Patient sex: M
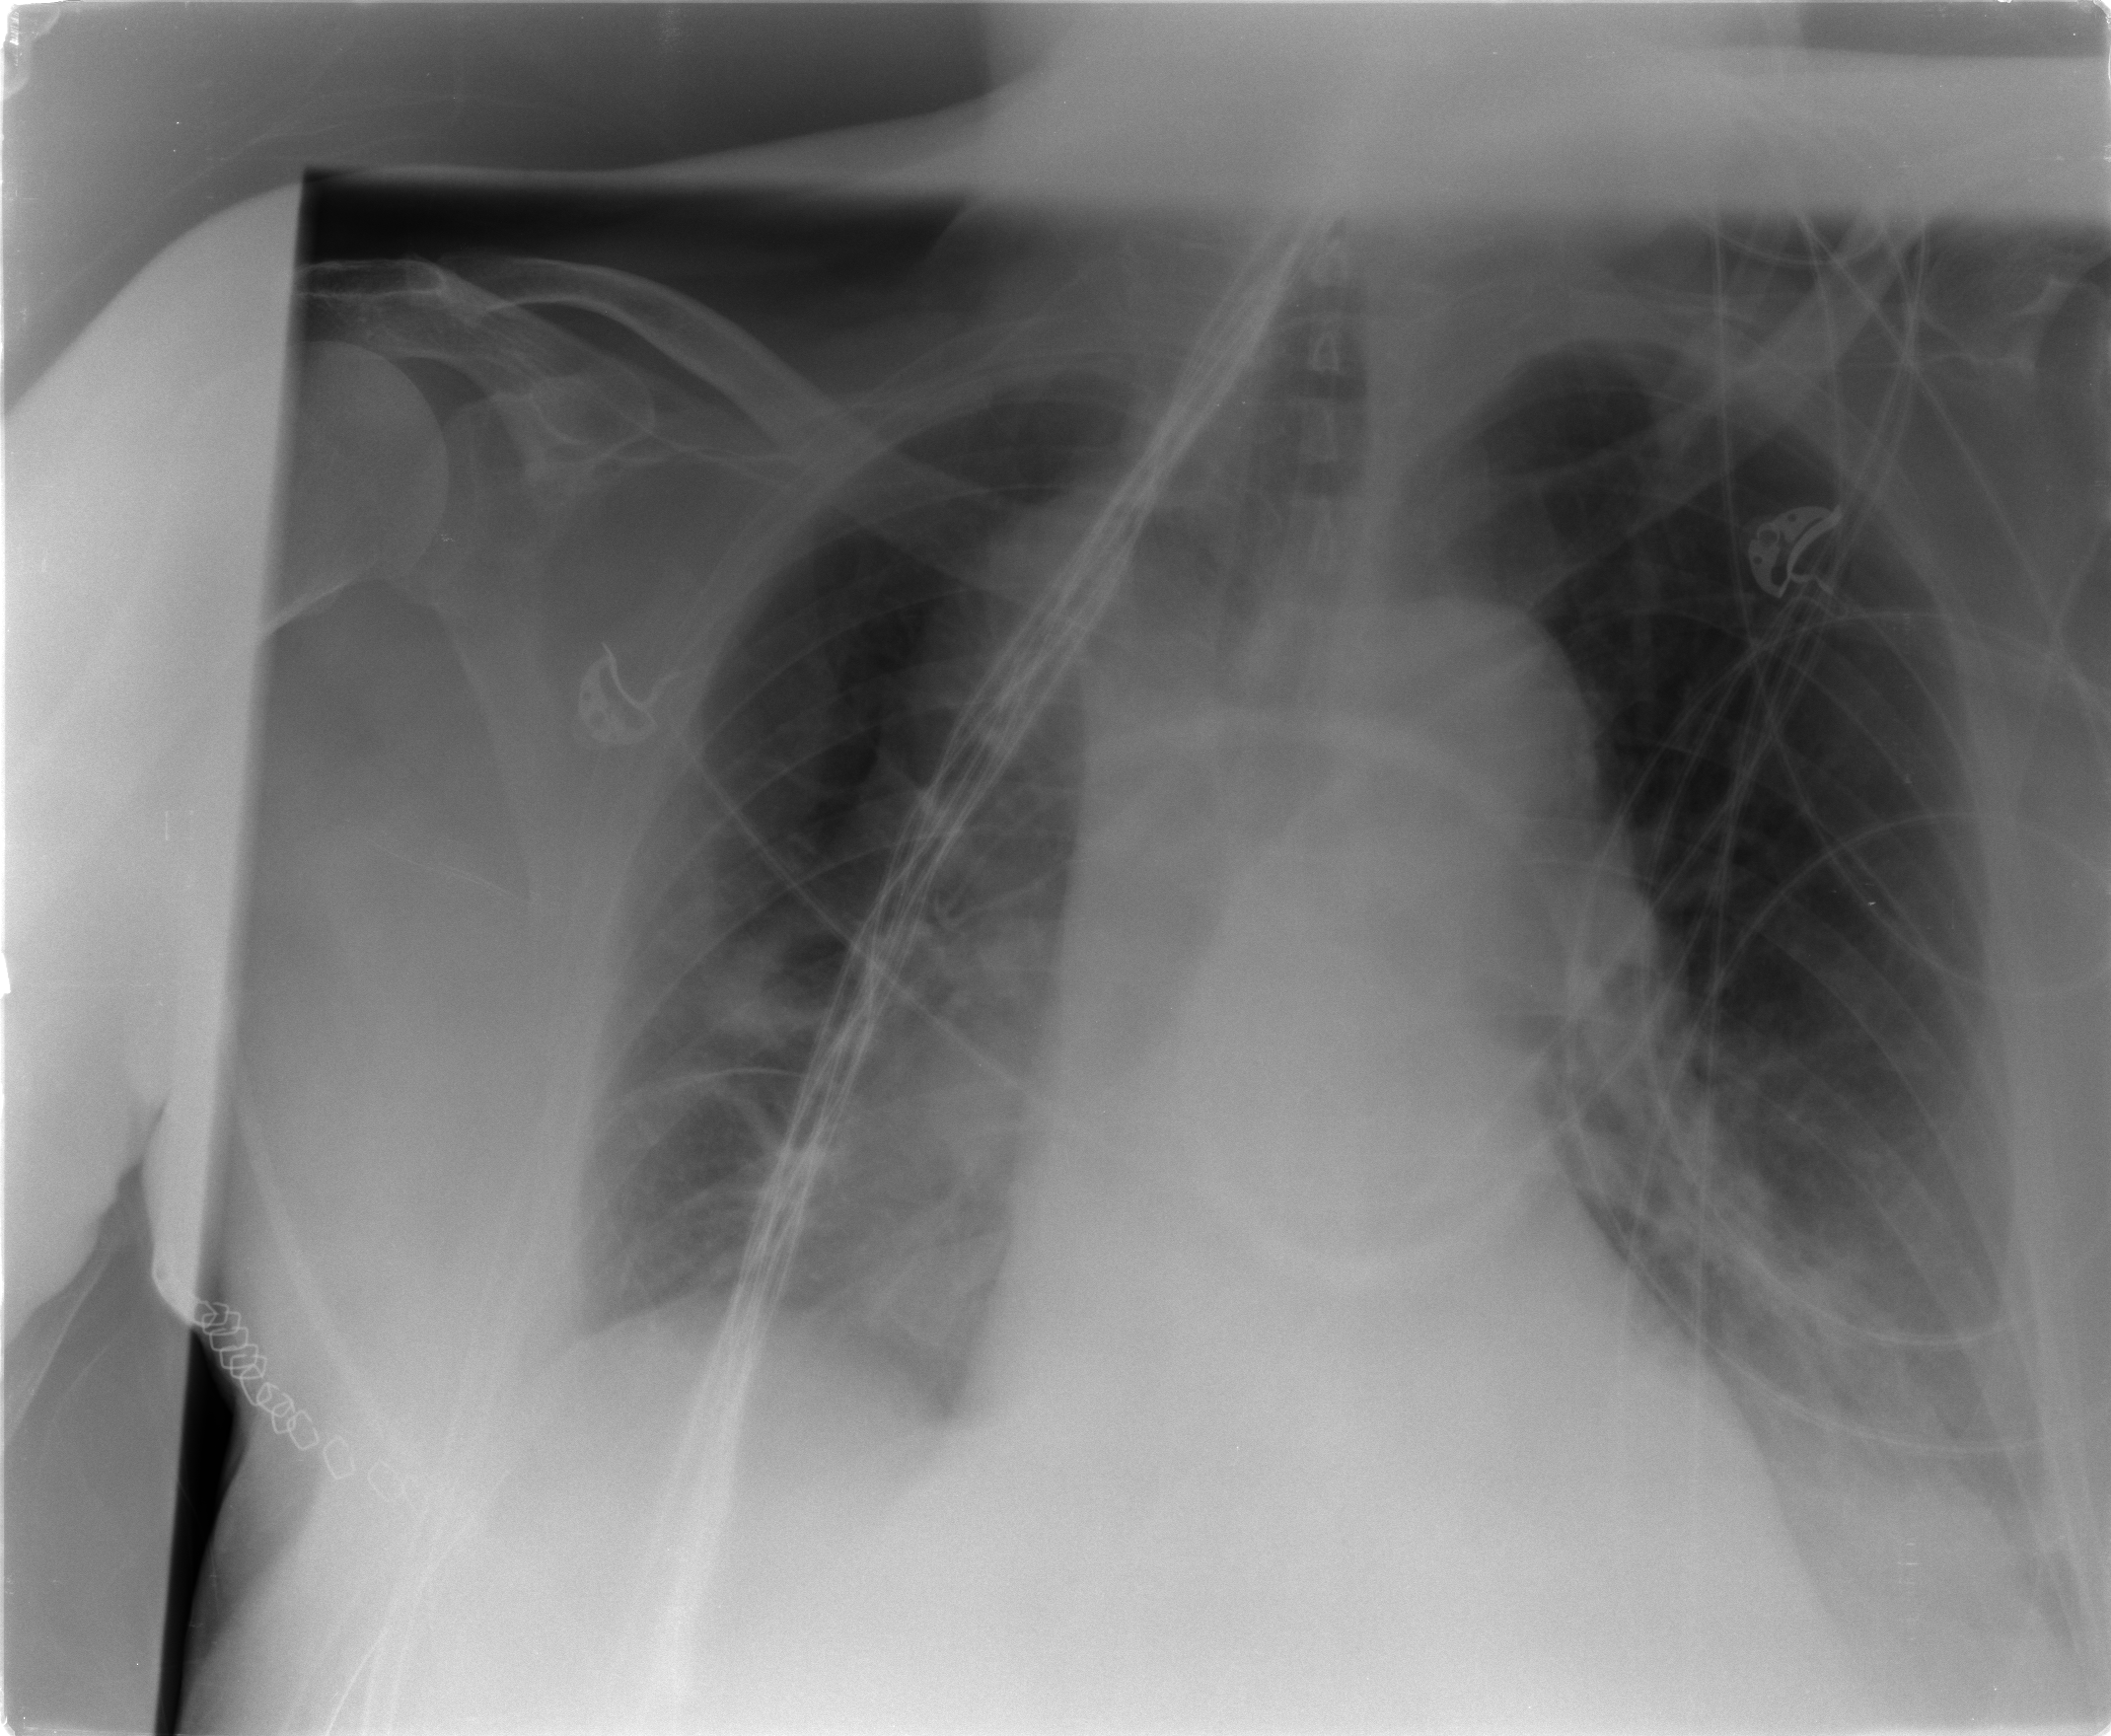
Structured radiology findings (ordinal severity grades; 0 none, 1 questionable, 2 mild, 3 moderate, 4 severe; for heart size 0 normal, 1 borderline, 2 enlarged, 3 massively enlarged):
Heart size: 0
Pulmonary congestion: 2
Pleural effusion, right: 1
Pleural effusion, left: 2
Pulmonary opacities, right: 1
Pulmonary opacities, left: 0
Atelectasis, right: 3
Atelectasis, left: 2